Question: So I have this code:
'''
private void update();
{
}
'''
In visual studio, it shows up like this:

The errors are:
Type or namespace definition, or end-of-file expected
Invalid token '{' in class, struct, or interface member declaration
Why does it do this? It's not in another void or anything.
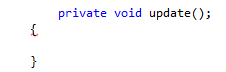
Answer: remove the ';' after 'private void.'
'''
private void update()
{
}
'''